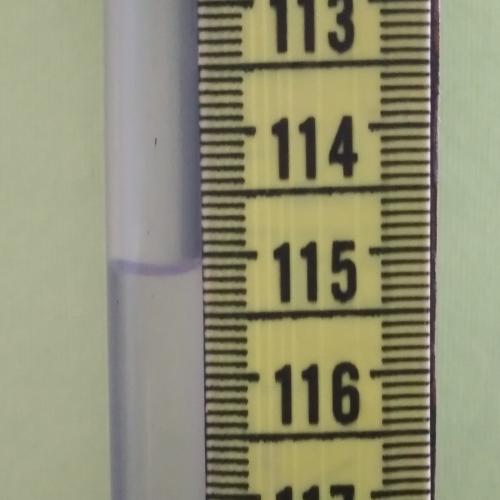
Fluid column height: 115.1 cm